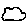
Label: cloud